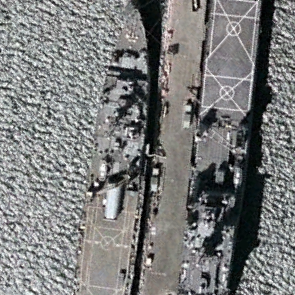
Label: combat